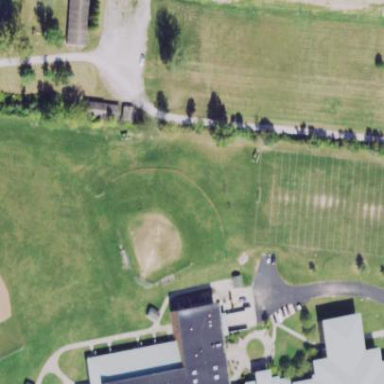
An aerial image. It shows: American football pitch for leisure and sport activities.